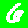
Digit: 6